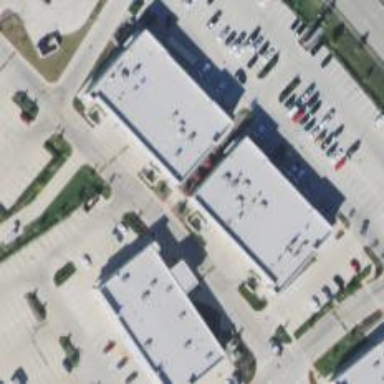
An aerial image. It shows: Retail building.